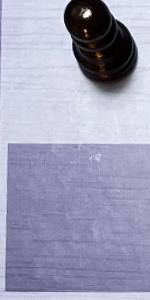
Label: Empty